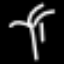
Label: palm tree